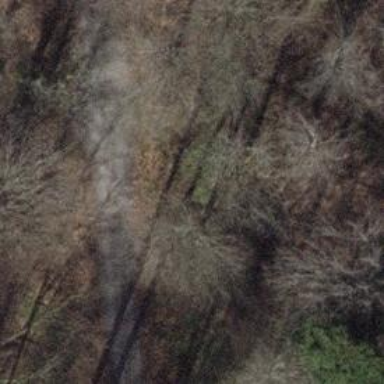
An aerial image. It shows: Culvert tunnel.